Field crop: maize
Growth stage: 2
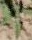
Species: atriplex